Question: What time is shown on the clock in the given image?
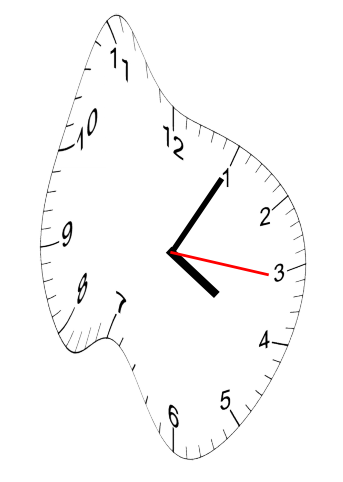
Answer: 04:05:16